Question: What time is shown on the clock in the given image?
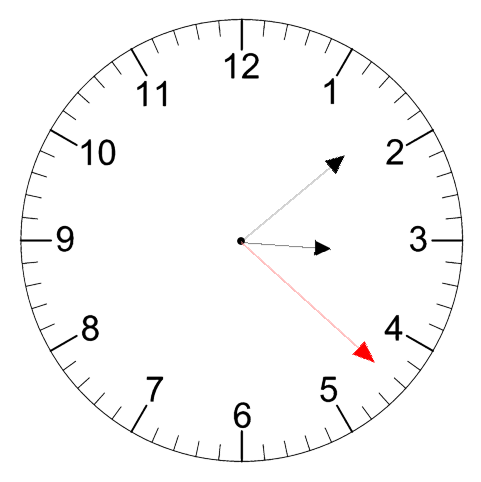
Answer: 03:08:22